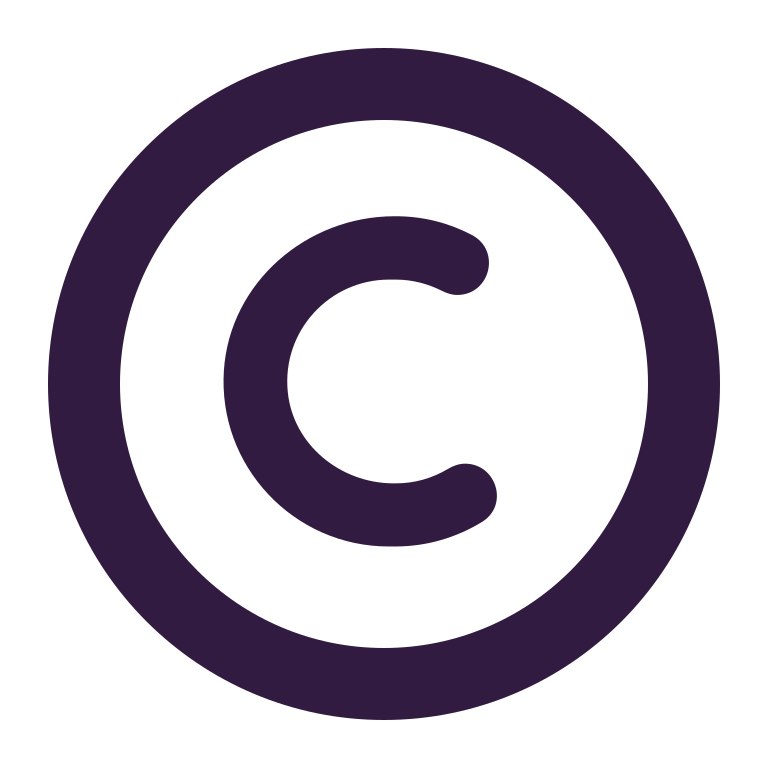
copyright flat